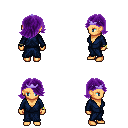
a pixel art fantasy rpg character, female body template, human, tanned skin, blue robe, red pants, purple swoop hairstyle, purple tiara, bracelets, four views (front, back, left, right), 2x2 character sprite sheet, small pixel art, hard edges, no anti-aliasing